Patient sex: F
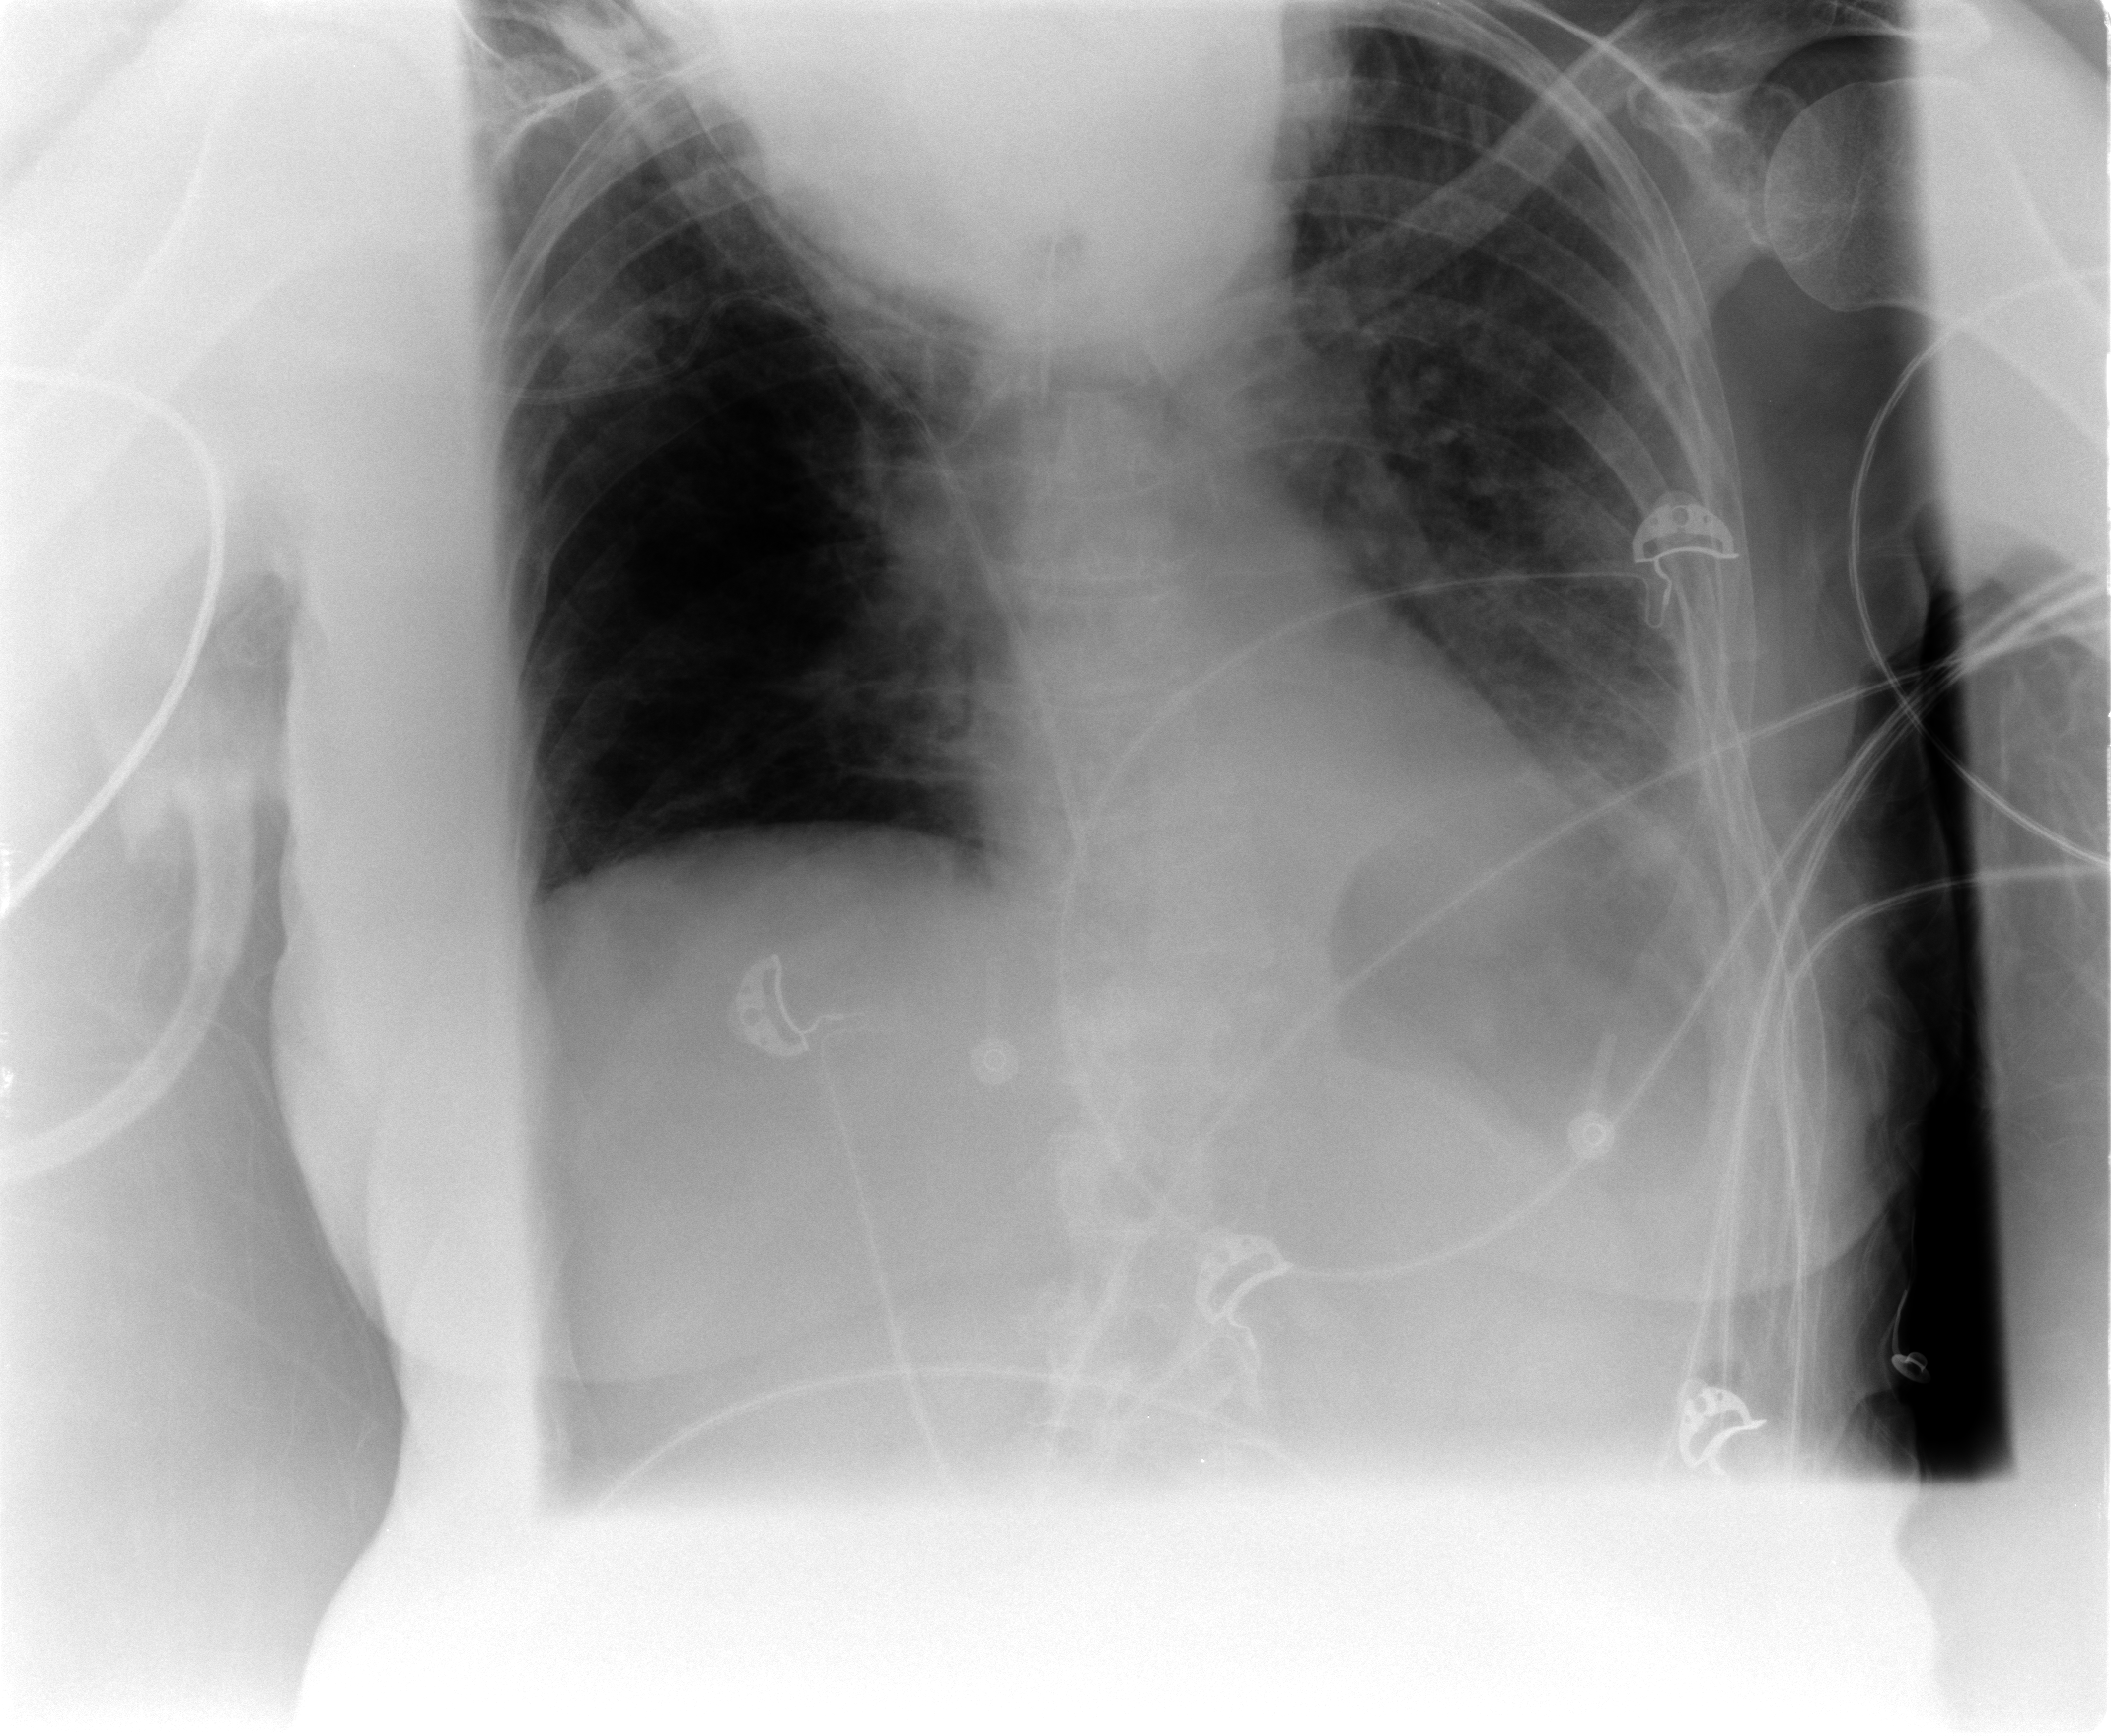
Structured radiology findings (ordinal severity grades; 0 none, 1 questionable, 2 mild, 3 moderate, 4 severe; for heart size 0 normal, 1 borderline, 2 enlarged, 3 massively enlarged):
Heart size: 0
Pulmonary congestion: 1
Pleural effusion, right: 1
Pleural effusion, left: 2
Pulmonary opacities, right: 2
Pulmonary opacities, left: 2
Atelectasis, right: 1
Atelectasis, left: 2